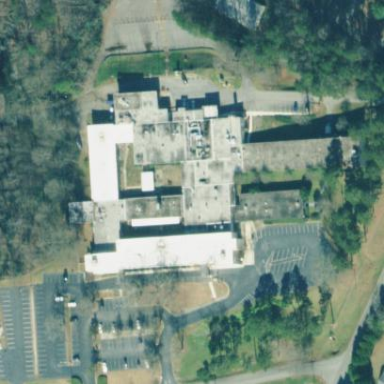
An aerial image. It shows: Hospital building.